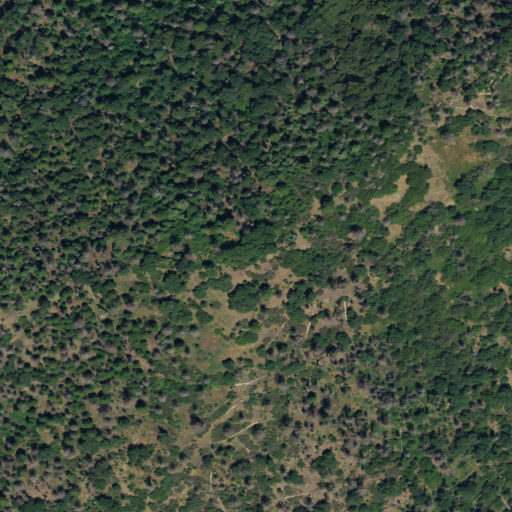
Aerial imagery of mountain in California named Logger Point containing only evergreen forest